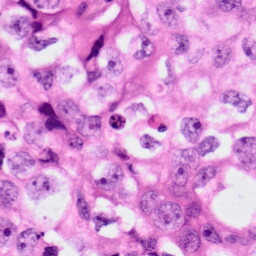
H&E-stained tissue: Lung